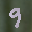
Label: 9